Field crop: maize
Growth stage: 2
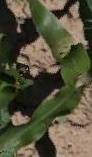
Species: maize